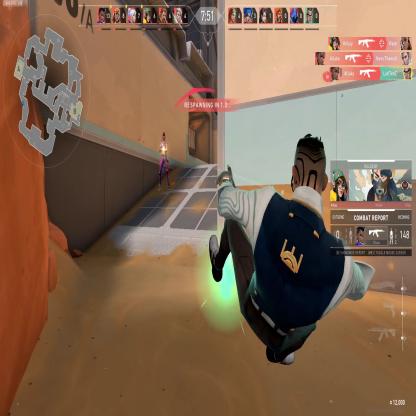
Label: enemy